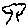
Label: tree